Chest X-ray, PA view. Patient: 81 years old, sex F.
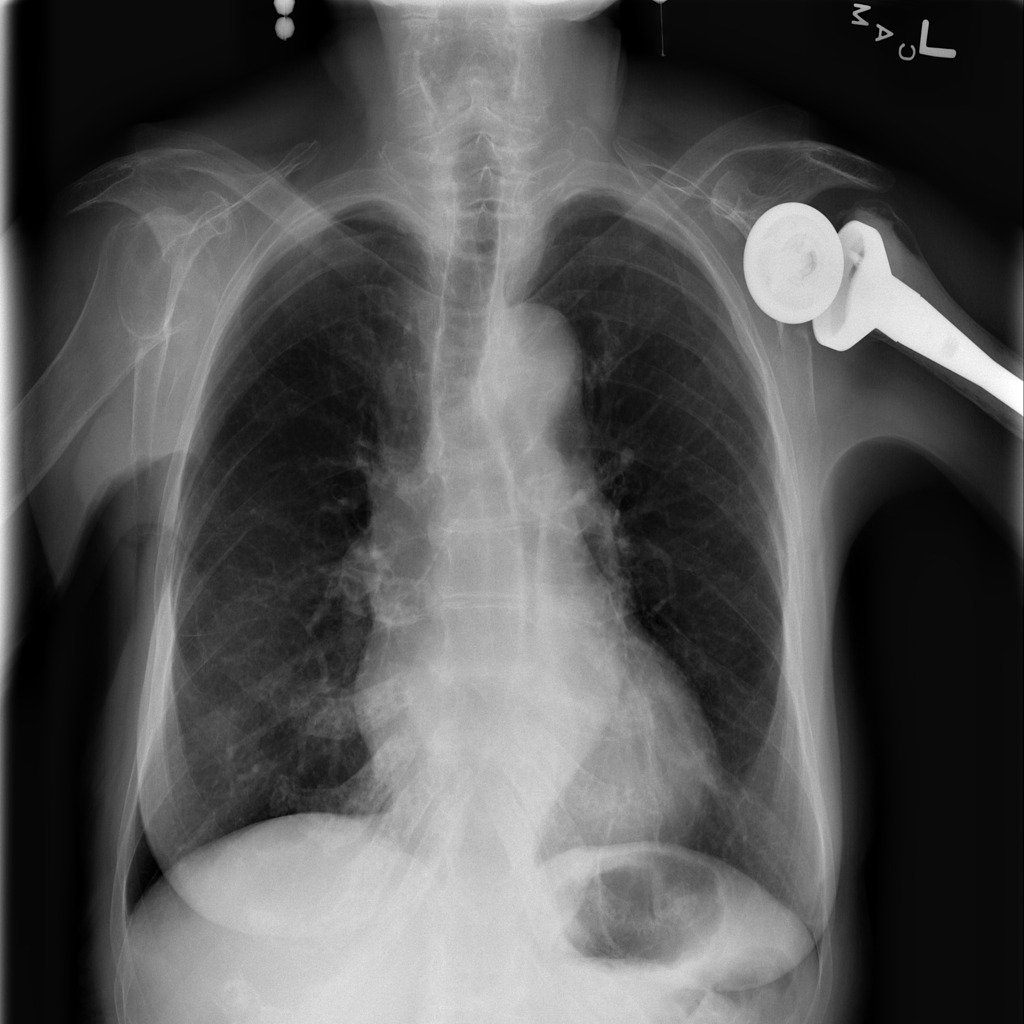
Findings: No Finding